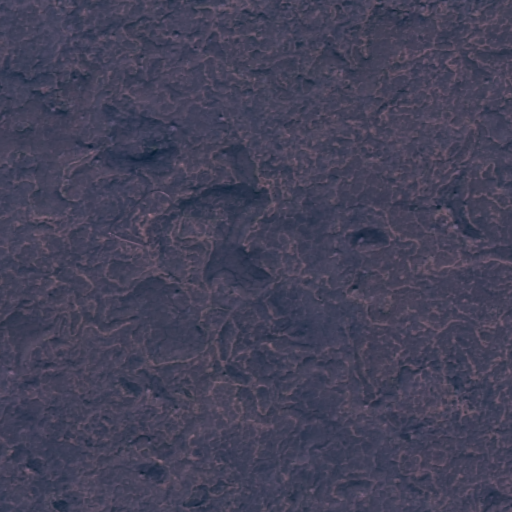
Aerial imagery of mountain in Hawaii named Pu‘u Loa containing only unknown